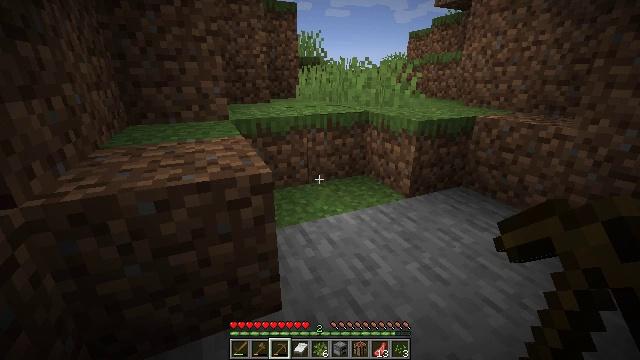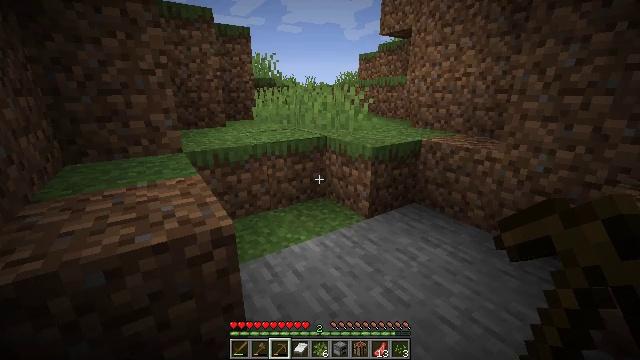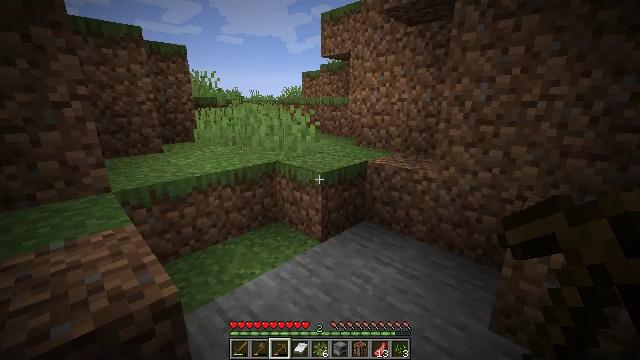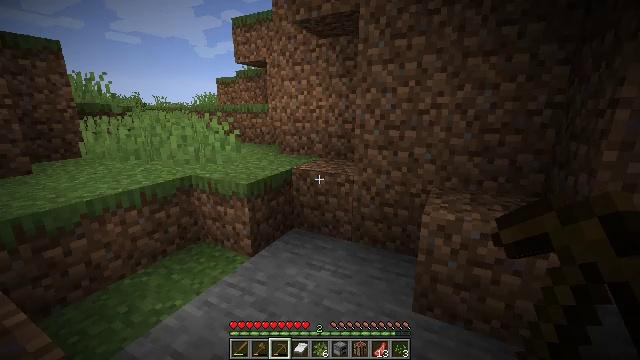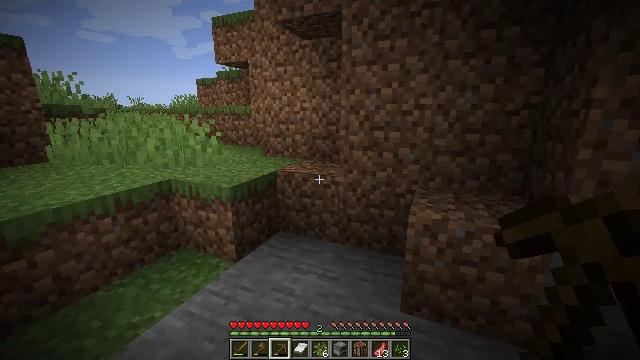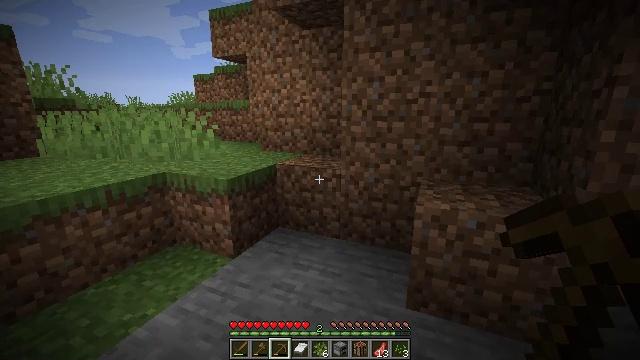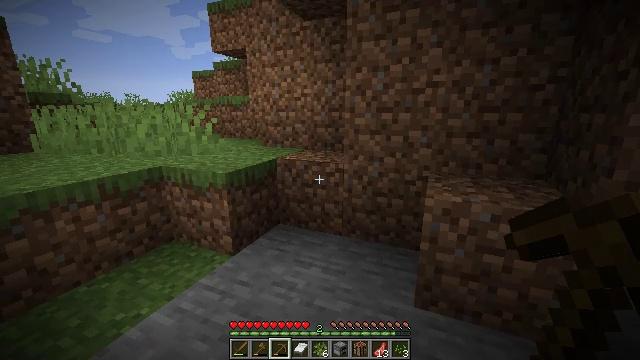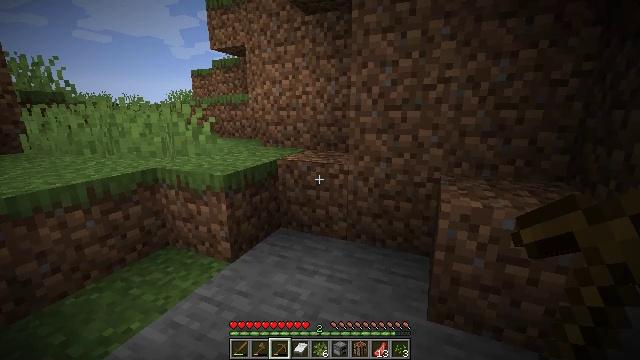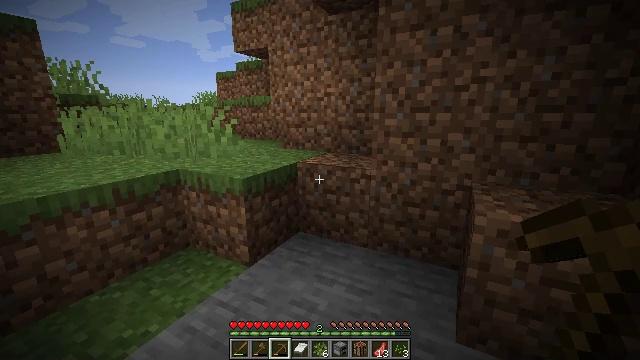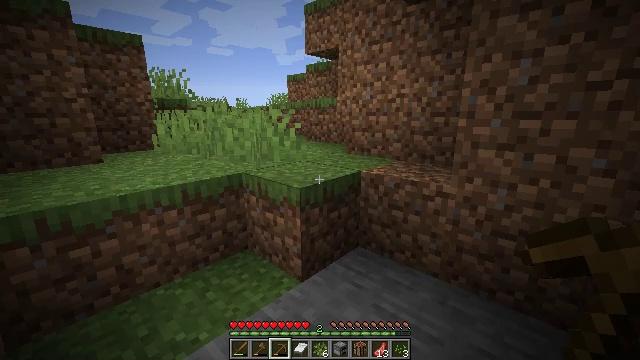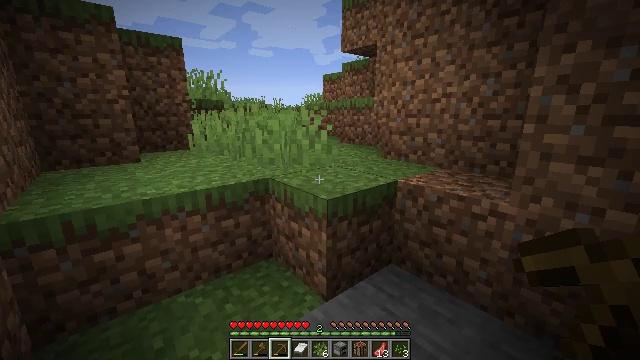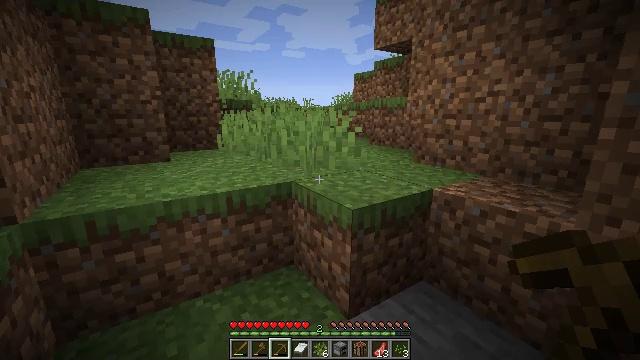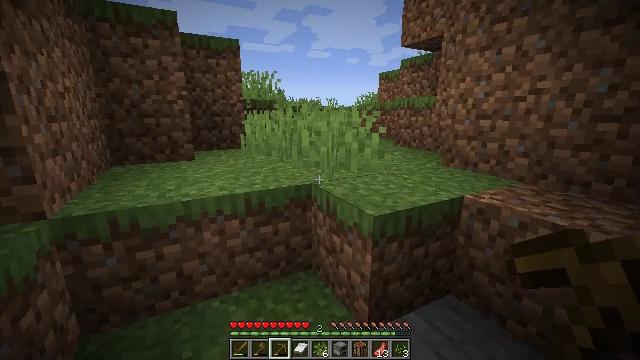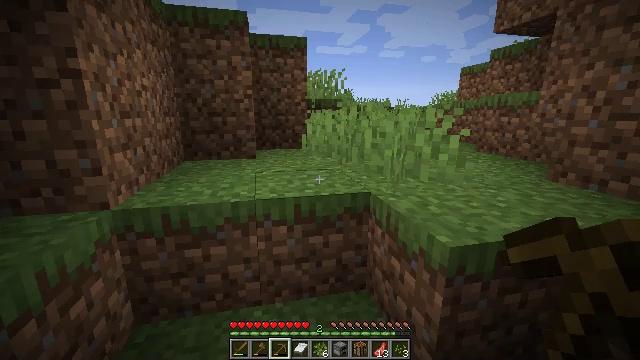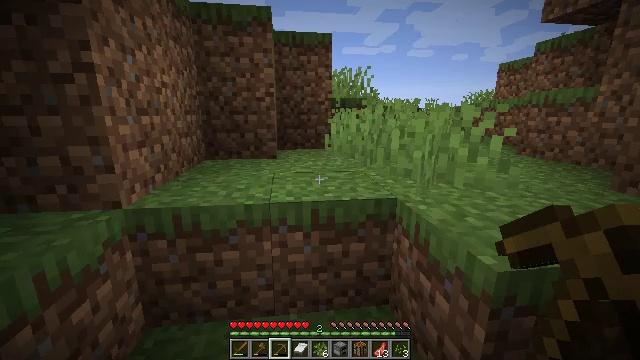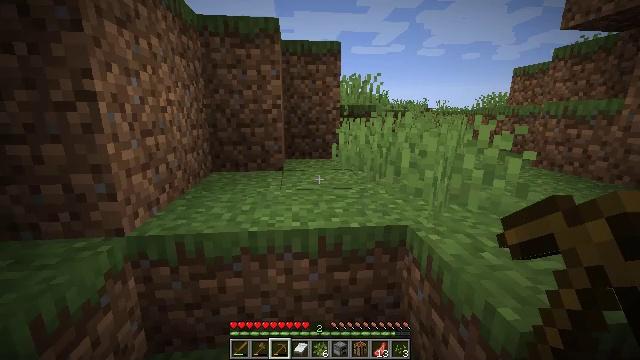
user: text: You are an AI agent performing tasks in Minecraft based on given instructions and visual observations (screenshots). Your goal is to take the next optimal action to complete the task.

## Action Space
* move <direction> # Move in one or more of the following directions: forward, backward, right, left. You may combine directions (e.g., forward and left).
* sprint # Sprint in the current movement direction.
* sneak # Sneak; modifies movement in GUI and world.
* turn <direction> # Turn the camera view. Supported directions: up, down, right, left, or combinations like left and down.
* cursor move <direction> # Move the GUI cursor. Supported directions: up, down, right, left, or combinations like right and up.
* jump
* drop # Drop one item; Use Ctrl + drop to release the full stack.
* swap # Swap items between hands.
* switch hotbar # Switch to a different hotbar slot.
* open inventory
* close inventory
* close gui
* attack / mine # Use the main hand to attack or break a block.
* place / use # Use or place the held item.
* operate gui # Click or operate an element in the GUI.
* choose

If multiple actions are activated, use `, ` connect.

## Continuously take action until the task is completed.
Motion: motion action
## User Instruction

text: Mine the pumpkin from the ground.
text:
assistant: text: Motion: move forward, turn right and up, jump
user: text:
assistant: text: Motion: move forward, turn right and up
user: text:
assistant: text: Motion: move forward, turn right and up
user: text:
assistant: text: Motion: move forward, turn right
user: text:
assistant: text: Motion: move forward
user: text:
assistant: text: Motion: move forward
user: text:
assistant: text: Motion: move forward
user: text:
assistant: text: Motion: move forward, turn left
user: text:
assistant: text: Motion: move forward, turn left
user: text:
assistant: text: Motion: move forward, turn left
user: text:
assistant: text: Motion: move forward, turn left
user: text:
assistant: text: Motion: move forward, turn left
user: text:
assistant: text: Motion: move forward, turn left
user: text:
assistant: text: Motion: move forward, turn left
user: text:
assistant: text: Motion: move forward, turn left, jump
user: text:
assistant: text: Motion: move forward, jump
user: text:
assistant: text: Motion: move forward, jump
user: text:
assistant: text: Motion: move forward, jump
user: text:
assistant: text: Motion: move forward, jump
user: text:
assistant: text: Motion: move forward
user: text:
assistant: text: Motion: move forward
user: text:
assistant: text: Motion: move forward
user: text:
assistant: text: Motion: move forward, turn right
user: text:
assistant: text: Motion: move forward, turn right
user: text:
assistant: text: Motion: move forward, turn right
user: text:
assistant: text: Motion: move forward, turn right
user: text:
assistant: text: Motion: move forward, turn right
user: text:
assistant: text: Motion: move forward, turn right
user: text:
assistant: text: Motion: move forward, turn right
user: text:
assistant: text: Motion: move forward, jump